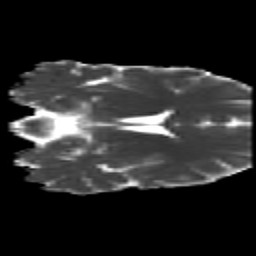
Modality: MD
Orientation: coronal
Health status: healthy
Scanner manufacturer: siemens
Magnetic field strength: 3 T
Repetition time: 10 s
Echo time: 0.092 s